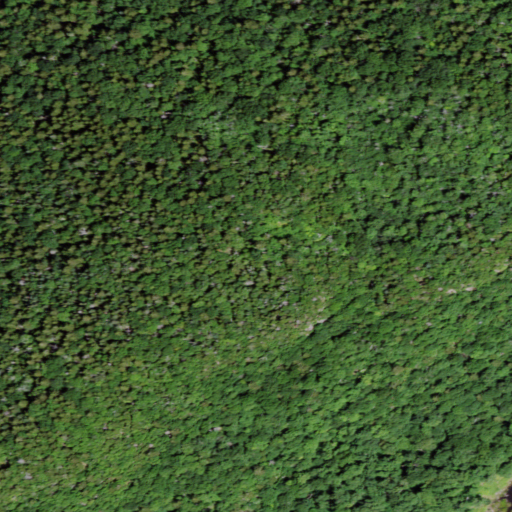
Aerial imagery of mountain in New York named Green Mountain containing evergreen forest, deciduous forest, mixed forest, and woody wetlands